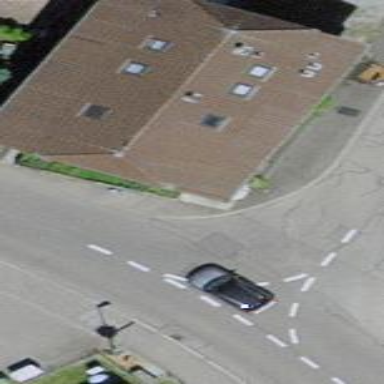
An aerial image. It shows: Residential building with half-hipped roof shape.